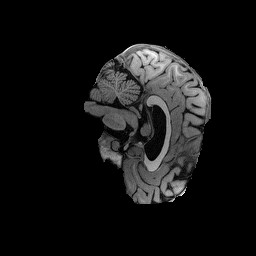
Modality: T1w
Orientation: sagittal
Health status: healthy